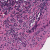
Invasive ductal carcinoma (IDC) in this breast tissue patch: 0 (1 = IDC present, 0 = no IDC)